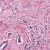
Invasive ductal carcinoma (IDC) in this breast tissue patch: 1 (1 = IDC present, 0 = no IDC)